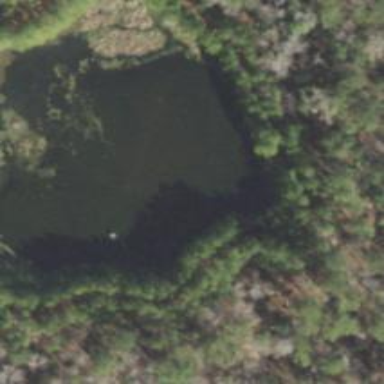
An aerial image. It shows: Serene pond surrounded by nature.